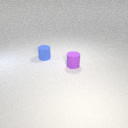
small purple rubber cylinder to the right of small blue rubber cylinder